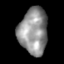
Tissue: skin
Cell type: Epithelial cells
Senescence score: 0.6981
Nuclear area (px): 1292
Mean DAPI intensity: 145.107